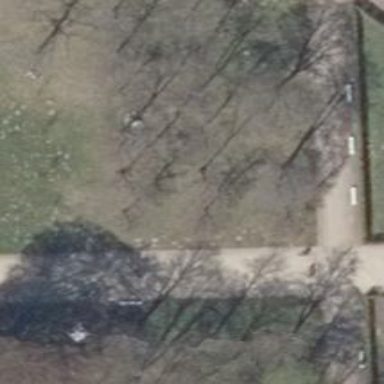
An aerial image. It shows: Row of deciduous broadleaved trees.